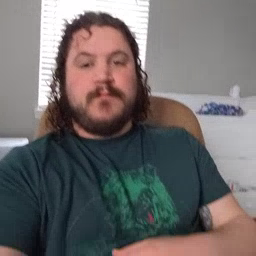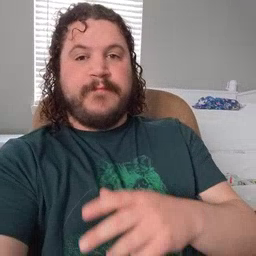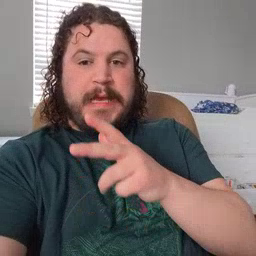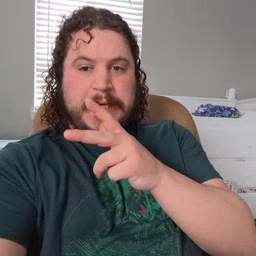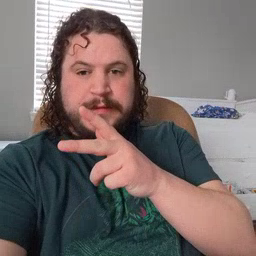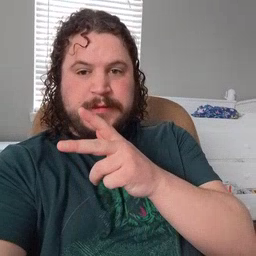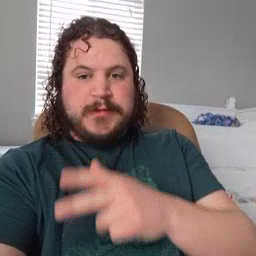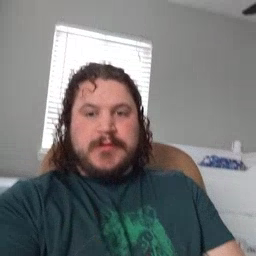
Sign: hen